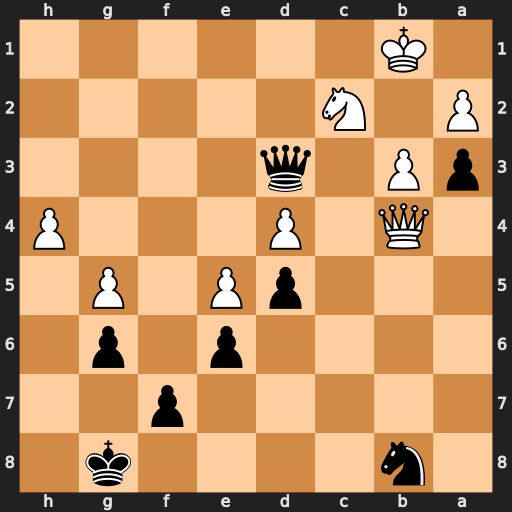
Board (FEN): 1n4k1/5p2/4p1p1/3pP1P1/1Q1P3P/pP1q4/P1N5/1K6
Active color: b
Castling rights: -
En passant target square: -
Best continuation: Qd1#